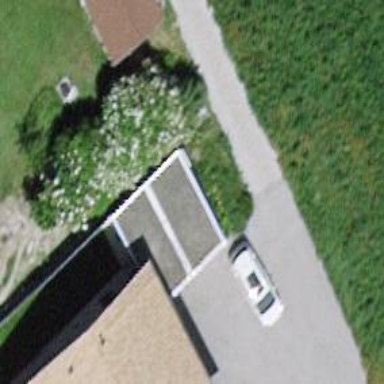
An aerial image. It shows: Garage.